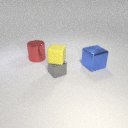
small gray metal cube below small yellow rubber cube